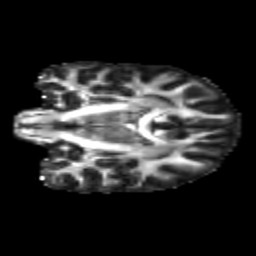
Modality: FA
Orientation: coronal
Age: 23
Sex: male
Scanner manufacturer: siemens
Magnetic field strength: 3 T
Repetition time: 1.8 s
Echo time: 0.07 s